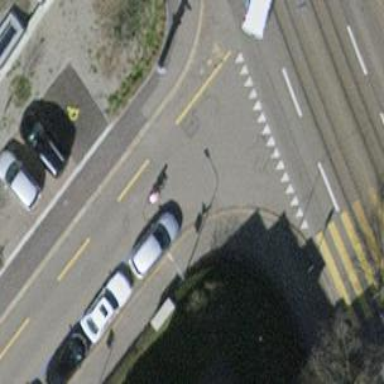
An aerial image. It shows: Residential road with asphalt surface and sidewalks on both sides. There is opposite lane cycleway on the left.